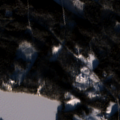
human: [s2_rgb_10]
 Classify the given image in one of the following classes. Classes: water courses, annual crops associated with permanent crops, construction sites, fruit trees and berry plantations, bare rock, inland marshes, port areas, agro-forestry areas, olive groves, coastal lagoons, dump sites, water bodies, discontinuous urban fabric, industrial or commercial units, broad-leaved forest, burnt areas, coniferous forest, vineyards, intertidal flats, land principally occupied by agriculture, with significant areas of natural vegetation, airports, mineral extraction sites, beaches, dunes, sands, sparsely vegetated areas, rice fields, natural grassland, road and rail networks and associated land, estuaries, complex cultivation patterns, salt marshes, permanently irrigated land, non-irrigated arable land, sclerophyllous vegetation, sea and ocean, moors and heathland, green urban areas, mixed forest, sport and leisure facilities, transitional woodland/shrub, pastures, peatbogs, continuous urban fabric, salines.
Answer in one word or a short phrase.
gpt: coniferous forest, mixed forest, water bodies